Question: This is a follow-up question from : <URL>
I am using following function:
'''
treechart = function(){
library(psych)
fields <- max(count.fields(textConnection(readClipboard()), sep = " "))
dat = read.table(text = readClipboard(), sep=" ",col.names = paste0("V", sequence(fields)), header=FALSE, fill=TRUE, strip.white=TRUE, stringsAsFactors=FALSE, na.strings="")
library(zoo)
library(igraph)
# To prepare the data
# carry forward the last value in columns if lower level (col to the right)
# is non-missing
dat[1] <- na.locf(dat[1], na.rm=FALSE)
for(i in ncol(dat):2) {
dat[[i-1]] <- ifelse(!is.na(dat[[i]]), na.locf(dat[[i-1]], na.rm=F), dat[[i-1]])
}
# get edges for graph
edges <- rbind(na.omit(dat[1:2]),
do.call('rbind',
lapply(1:(ncol(dat)-2), function(i)
na.omit(setNames(dat[(1+i):(2+i)],
names(dat[1:2])))))
)
# create graph
g <- graph.data.frame(edges)
# Plot graph
E(g)$curved <- 0
plot.igraph(g, vertex.size=0, edge.arrow.size=0 , layout=-layout.reingold.tilford(g)[,2:1])
}
'''
I am using following example data (separated by tabs in text editor or from spreadsheet) which I select and copy with control-C:
'''
AAA
BBB
CCC
DDD
III
JJJ
LLL
EEE
KKK
FFF
GGG
'''
Then on running the command 'treechart()' I get following chart:

Here DDD and EEE are coming higher than BBB, CCC. Similarly, JJJ is coming before III. How can I correct the function treechart() for this order to be always correct? Thanks for your help.
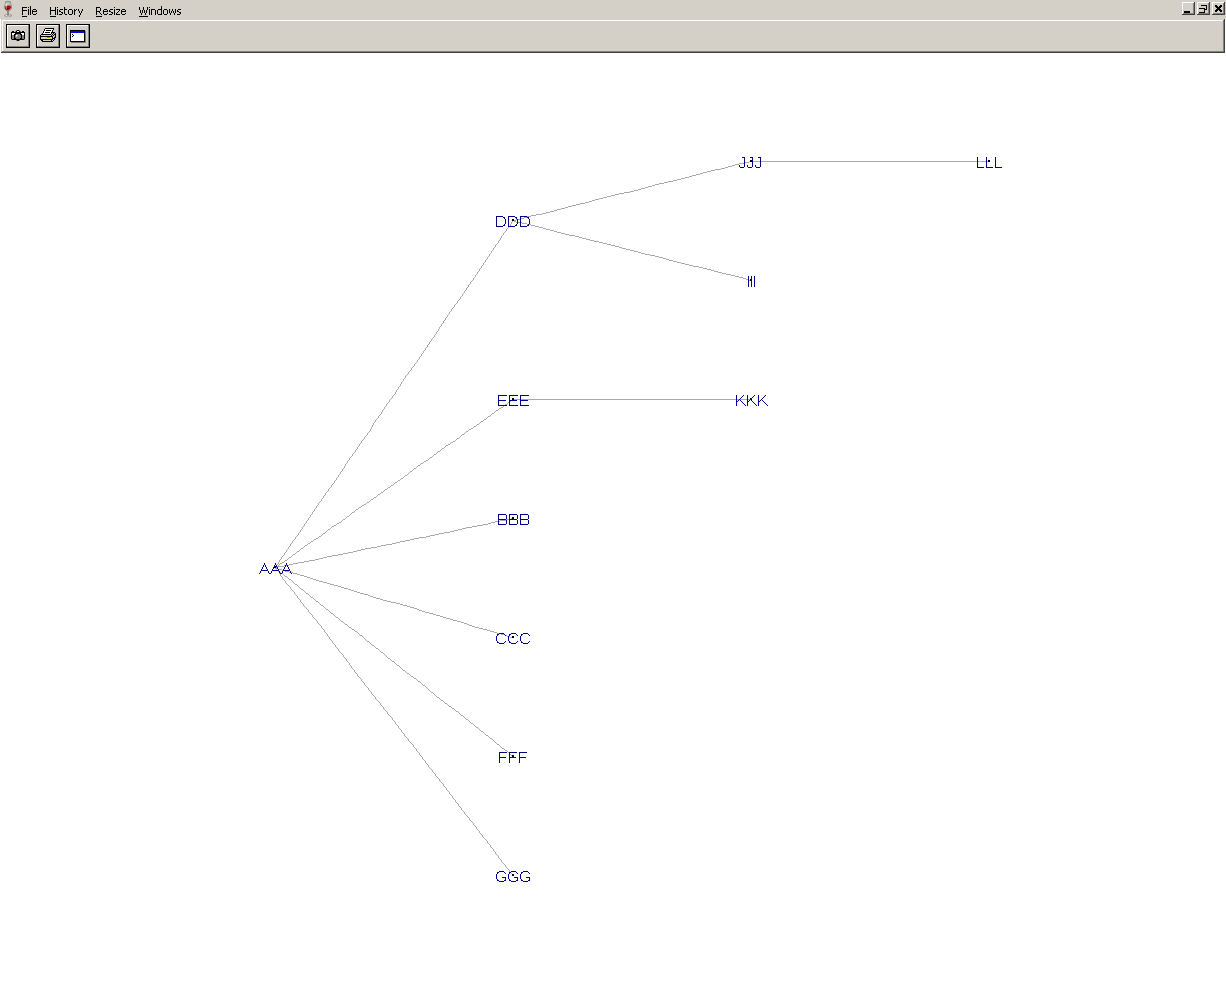
Answer: It's not that the layout is incorrect, it's just that you asked for the 'layout.reingold.tilford' layout and that's what you got. As you can see, it likes to move more complex branches to one side. It does not consider the order that the vertices were specified. I tried writing a new layout function that would preserve order
'''
layout.tree.order <- function(g, vseq=V(g)$name, root=vseq[1]) {
leaves <- vseq[sapply(V(g)[vseq], function(x)
length(unique(neighbors(g, x, mode="out"))))==0]
ypos <- rep(NA, vcount(g))
ypos[match(leaves, V(g)$name)]<-rev(seq(0,1,length.out=length(leaves)))
calcypos<-function(g, vx) {
if (!is.na(ypos[vx])) {
p <- ypos[vx]
} else {
nb <- unique(neighbors(g, V(g)[vx]))
p <- mean(sapply(nb, function(x) calcypos(g,x)))
}
ypos[vx] <<- p
return(invisible(p))
}
calcypos(g, which(V(g)$name == root))
xpos <- c(shortest.paths(g, V(g)[which(vseq == root)], V(g), mode="out"))
cbind(xpos, ypos)
}
'''
Then you just want to change the plot line in your 'treemap' function to add one additional line and change the layout
'''
vseq <- apply(dat, 1, function(x) na.omit(rev(x))[1])
plot.igraph(g, vertex.size=0, edge.arrow.size=0,
layout=layout.tree.order(g, vseq))
'''
So the 'vseq' here is what specifies the top-down ordering. Here we use the values in the order that they appear in your 'dat' data frame. This will produce the following plot